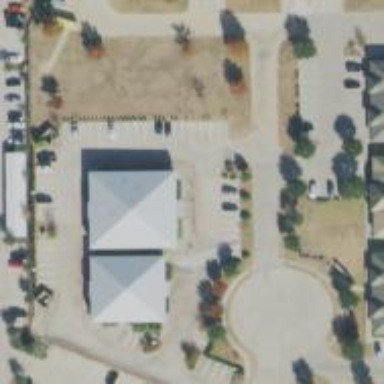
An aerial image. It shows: Clinic.